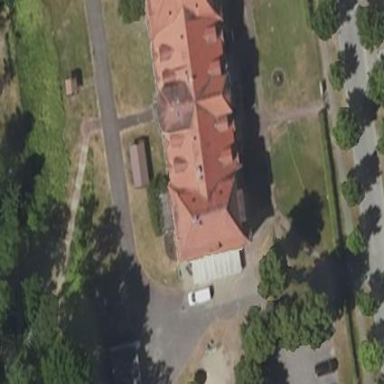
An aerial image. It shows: School building.